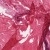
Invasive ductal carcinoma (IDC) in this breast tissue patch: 0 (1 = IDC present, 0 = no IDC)